Field crop: tomato
Growth stage: 1
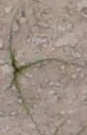
Species: cyperus